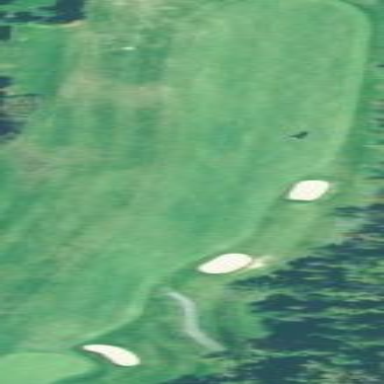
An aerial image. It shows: Golf fairway surrounded by grass.